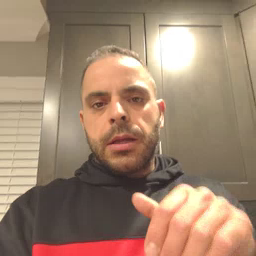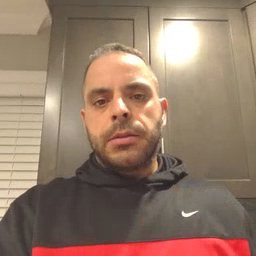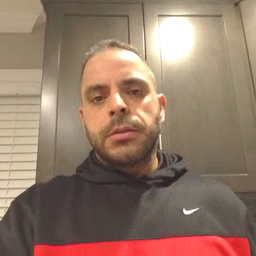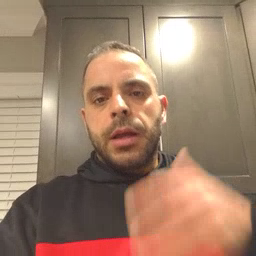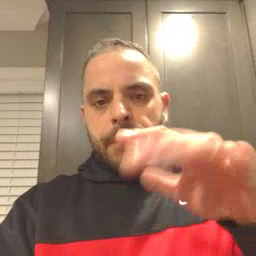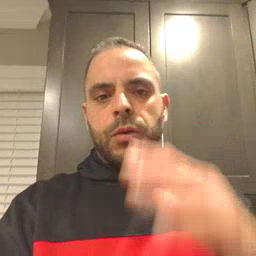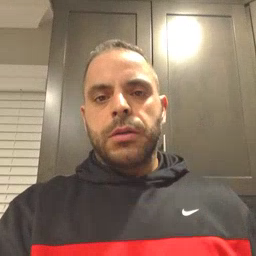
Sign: after